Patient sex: F
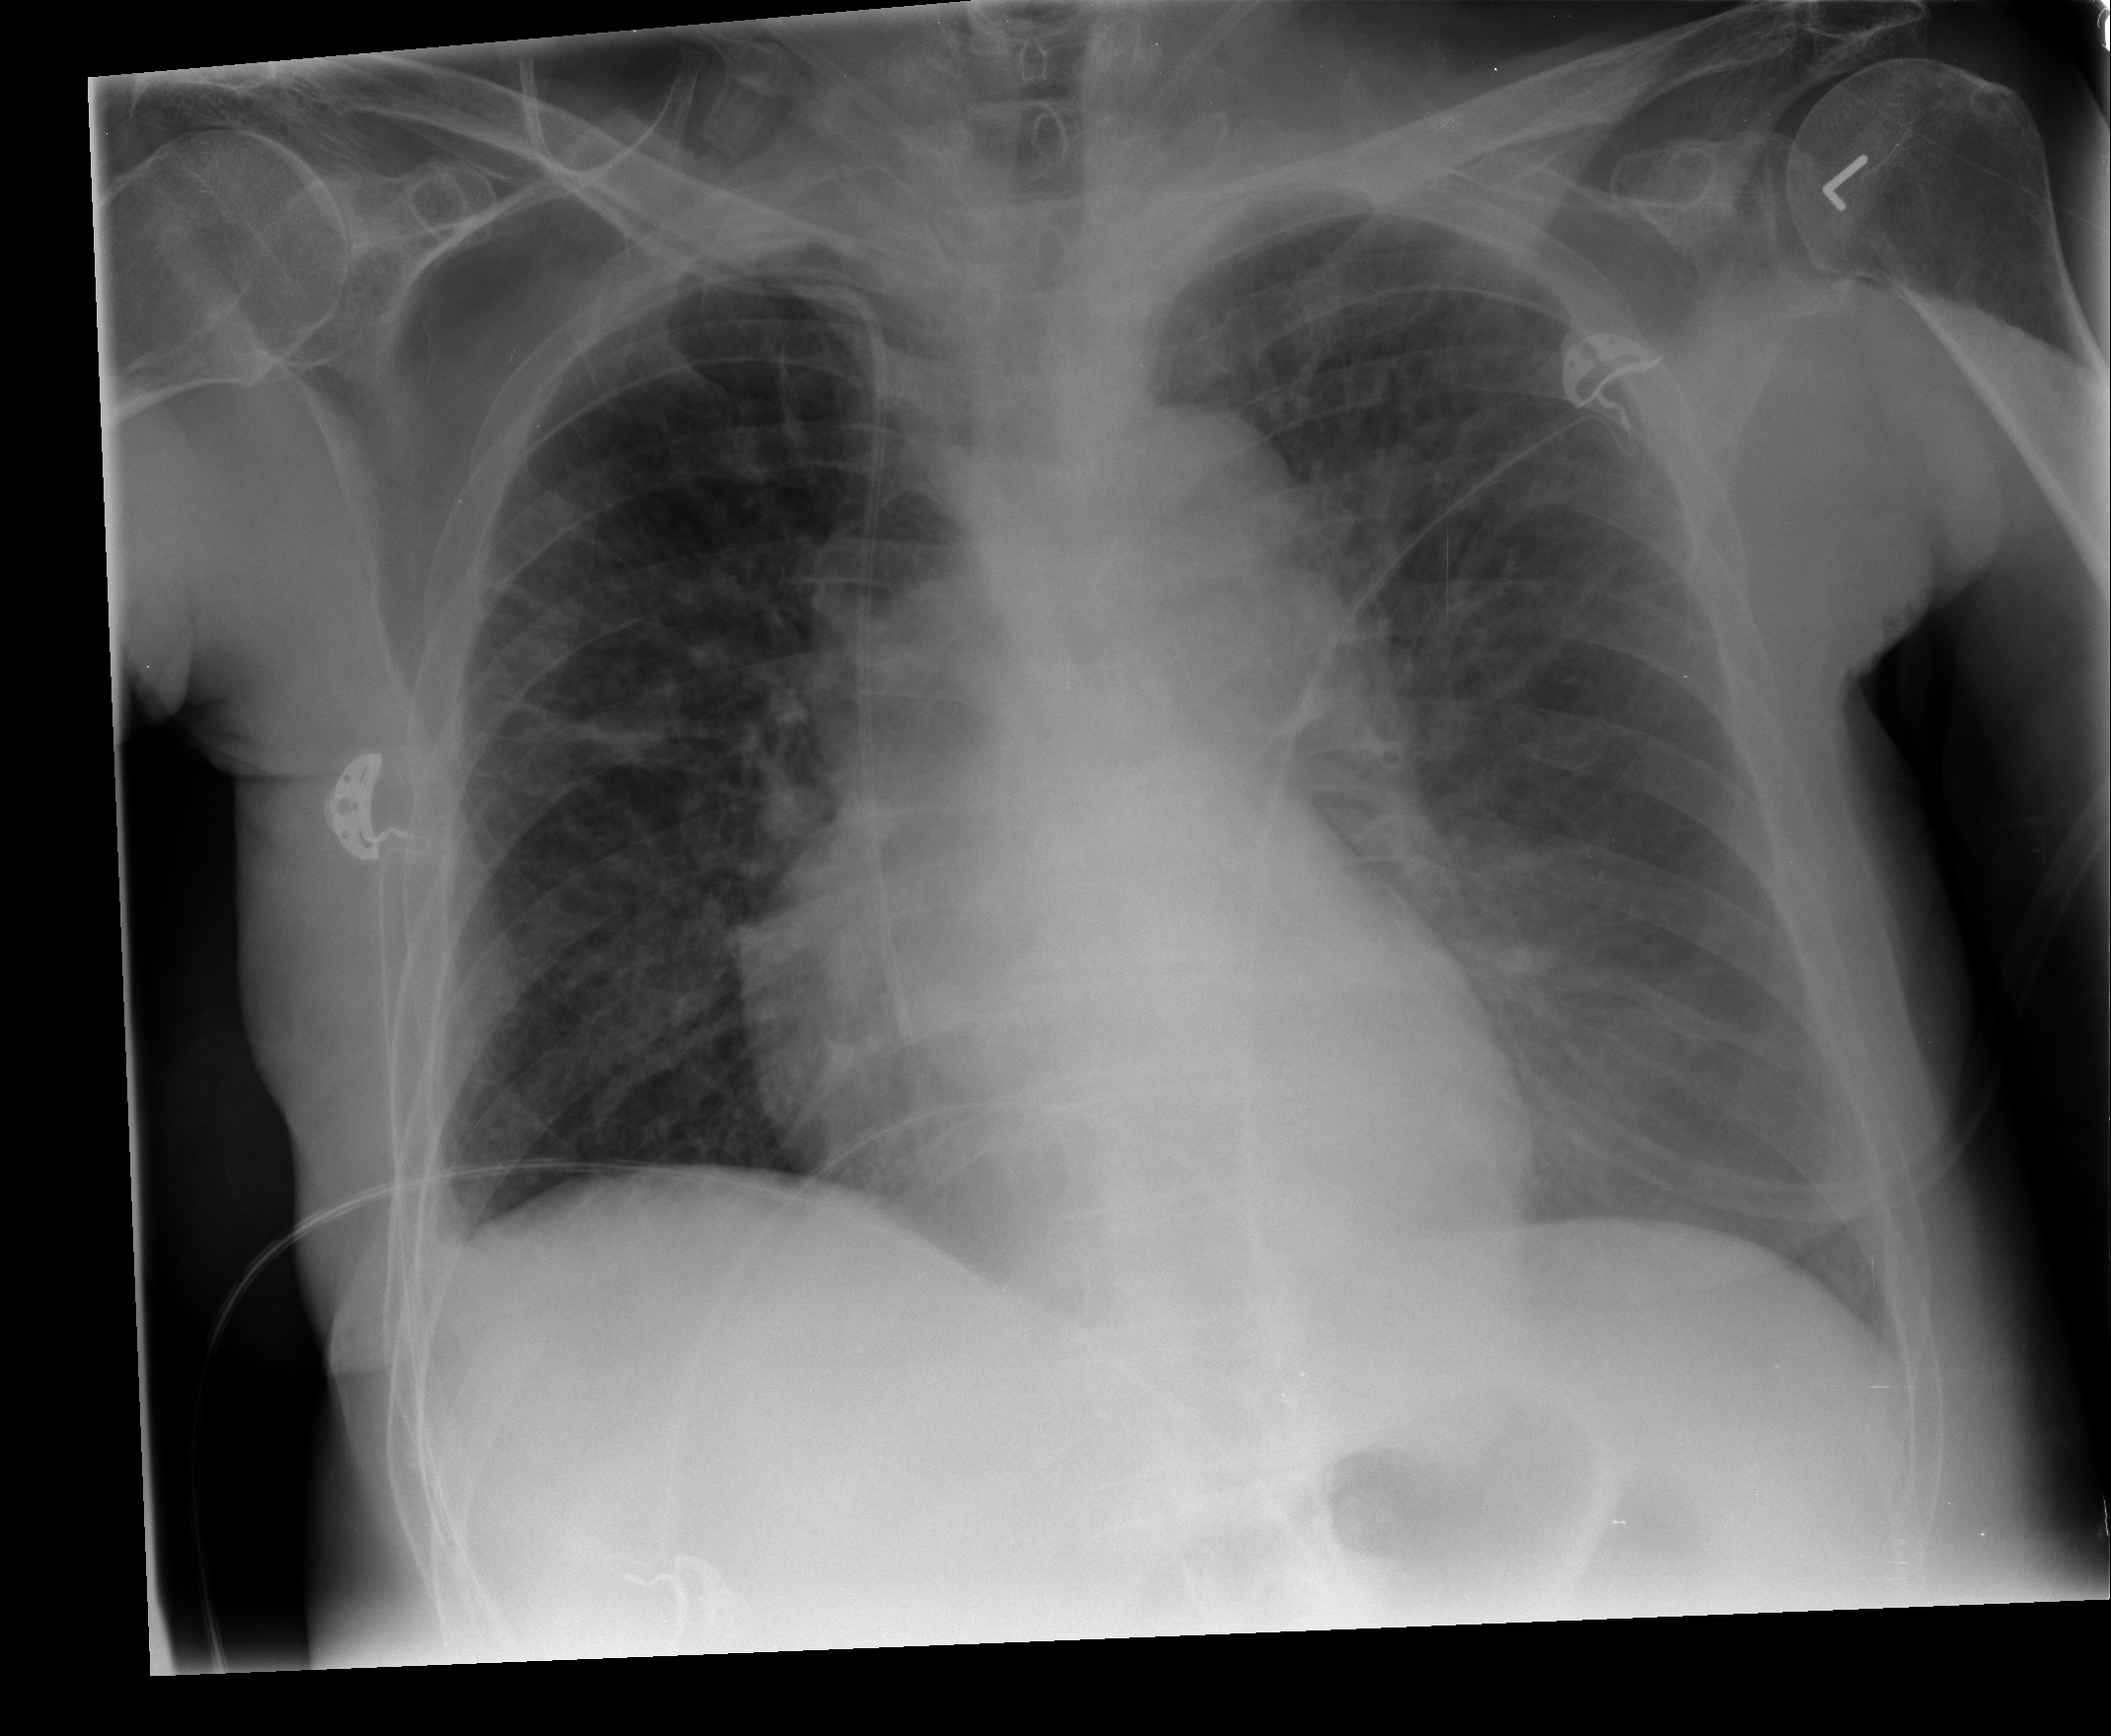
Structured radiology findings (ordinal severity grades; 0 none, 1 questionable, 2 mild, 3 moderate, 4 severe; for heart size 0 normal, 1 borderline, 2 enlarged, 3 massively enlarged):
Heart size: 0
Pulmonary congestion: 2
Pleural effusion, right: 0
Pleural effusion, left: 1
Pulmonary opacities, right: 2
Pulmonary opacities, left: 2
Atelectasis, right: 2
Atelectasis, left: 2